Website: crate-barrel
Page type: address-validator
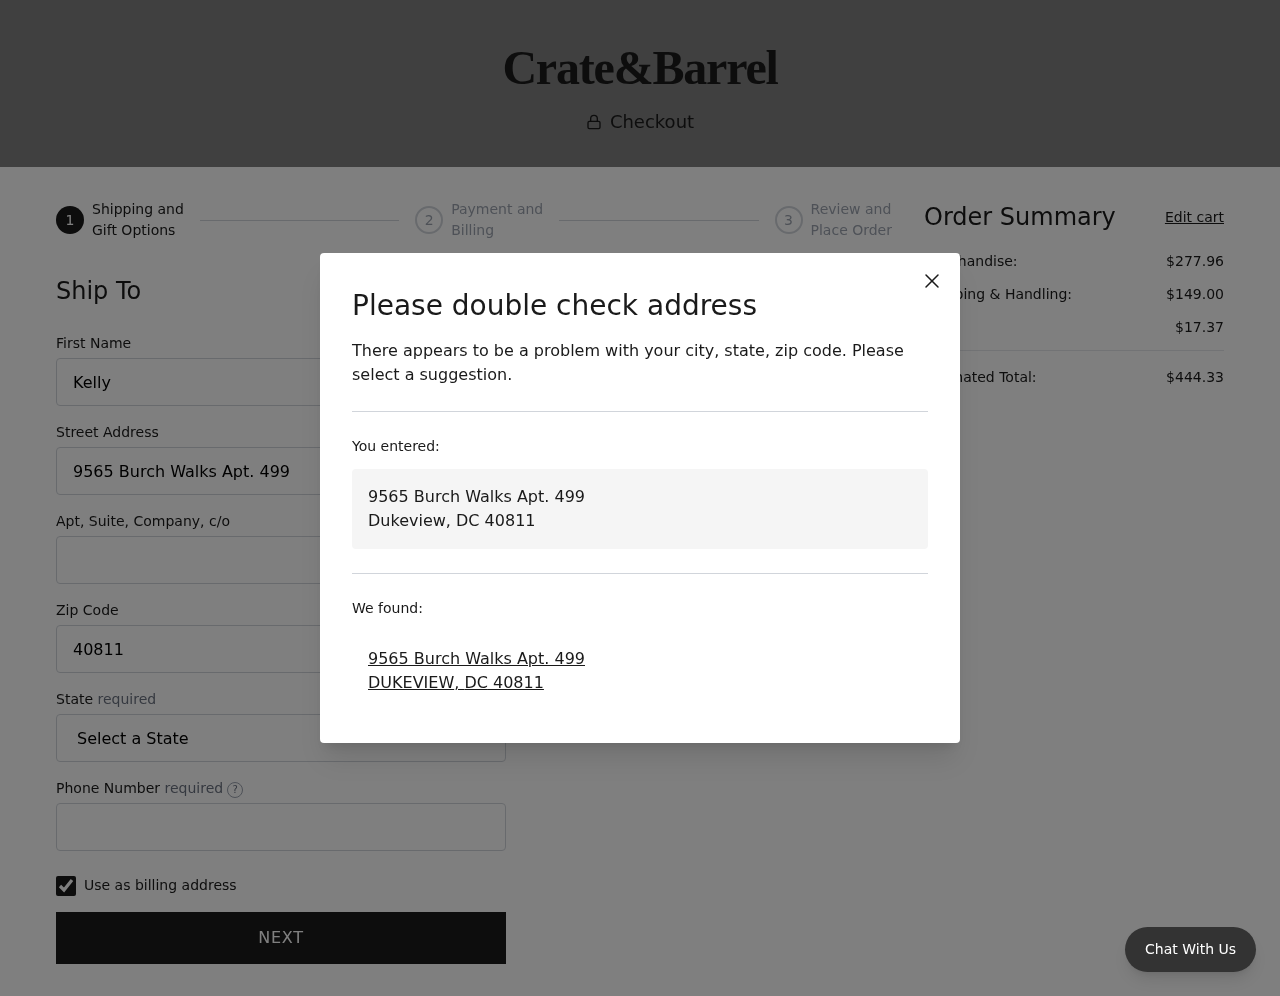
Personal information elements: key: PII_CITY
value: Dukeview
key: PII_CITY
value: DUKEVIEW
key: PII_FIRSTNAME
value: Kelly
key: PII_PHONE
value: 3109575655
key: PII_POSTCODE
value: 40811
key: PII_STATE
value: DC
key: PII_STATE_ABBR
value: DC
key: PII_STREET
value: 9565 Burch Walks Apt. 499
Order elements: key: ORDER_SUBTOTAL
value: $277.96
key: ORDER_SHIPPING_COST
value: $149.00
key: ORDER_TAX
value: $17.37
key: ORDER_TOTAL
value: $444.33